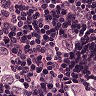
Metastatic tissue present: yes